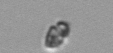
Label: Heterocapsa_rotundata